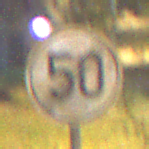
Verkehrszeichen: EndeGeschwindigkeit50
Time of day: Night
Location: Outdoor (Suburban)
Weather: PartlyCloudy
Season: NotSpecified
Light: Artificial